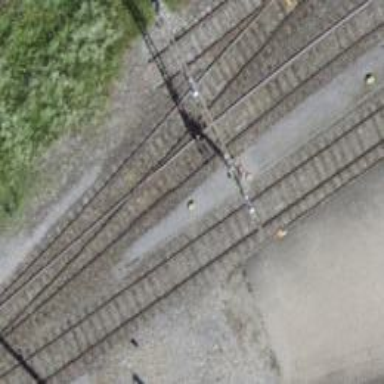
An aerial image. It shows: Railway yard with single rail track. The electrified track has contact line for power supply.